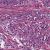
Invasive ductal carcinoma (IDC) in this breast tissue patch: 1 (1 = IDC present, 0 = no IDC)